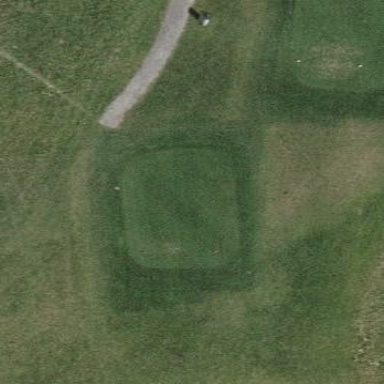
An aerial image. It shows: Golf tee.